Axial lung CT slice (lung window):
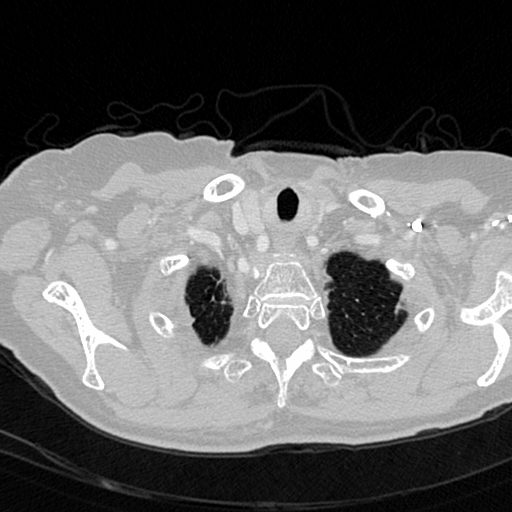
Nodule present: no